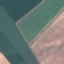
Land use / land cover class: AnnualCrop